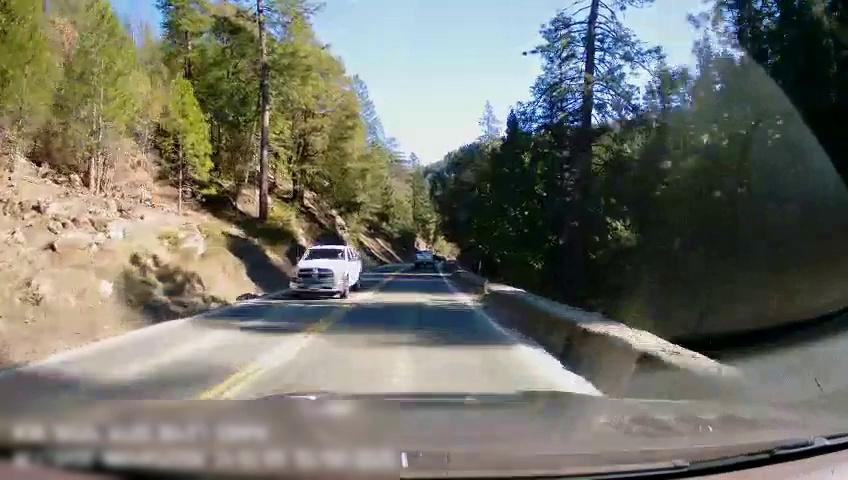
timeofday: Day
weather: Sunny
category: Drivable Space
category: Drivable Space
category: Vehicles | Truck
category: Vehicles | Truck
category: Lanes | Opposite Lane
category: Lanes | Current Lane
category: Lanes | Opposite Lane
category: Lanes | Current Lane